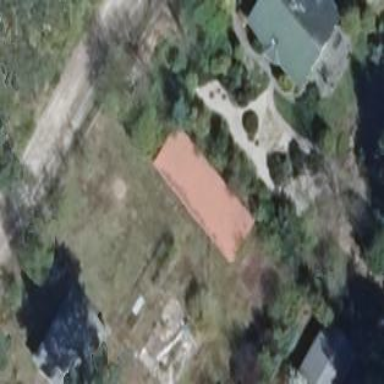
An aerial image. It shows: Shed.